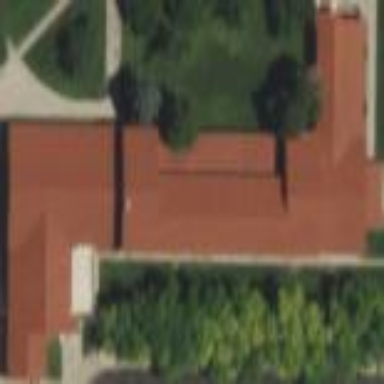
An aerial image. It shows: School building.